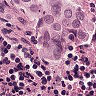
Metastatic tissue present: yes